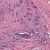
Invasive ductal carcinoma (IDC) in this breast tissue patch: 1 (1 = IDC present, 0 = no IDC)